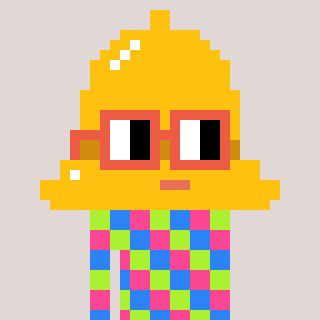
a pixel art character with square orange glasses, a bell-shaped head and a bege-colored body on a warm background